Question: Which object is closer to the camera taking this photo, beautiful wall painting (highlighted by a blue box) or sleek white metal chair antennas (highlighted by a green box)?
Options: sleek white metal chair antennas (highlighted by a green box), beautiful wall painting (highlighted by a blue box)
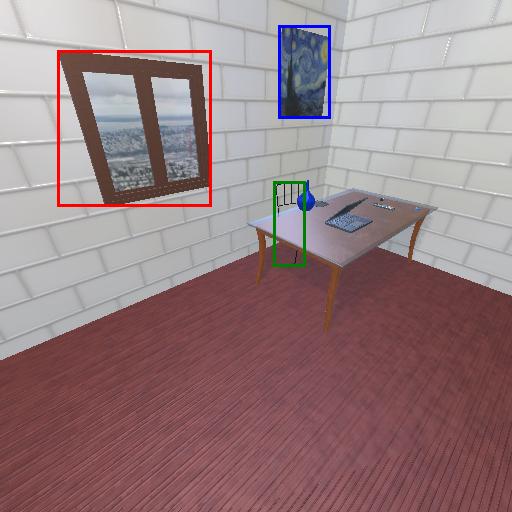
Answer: sleek white metal chair antennas (highlighted by a green box)